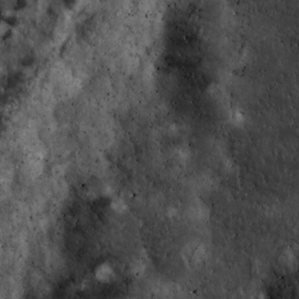
Label: non_frost